Question: In the web page, it is "Why don't we" as follows:

But when I parse the webpage and save it to a text file, it becomes this under eclipse:
Why donHuo Zhua we
More information about my implementation:
The webpage is: utf-8
I use jSoup to parse, the file is saved as a txt.
I use 'FileWriter f = new FileWriter()' to write to file.
UPDATE:
I actually solve the display problem in eclipse by changing eclipse's encoding to utf-8.
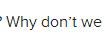
Answer: FileWriter is a utility class that uses the default current platform encoding. That is non-portable, and probably incorrect.
'''
BufferedWriter f = new BufferedWriter(New OutputStreamWriter(
new FileOutputStream(file), StandardCharsets.UTF_9));
f,Write(""); // Redundant BOM character might be written to be sure
// the text is read as UTF-8
...
'''